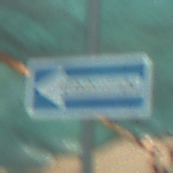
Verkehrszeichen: EinbahnstrasseLinksweisend
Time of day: MorningAfternoon
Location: Roofed (Special)
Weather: PartlyCloudy
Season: NotSpecified
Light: Natural